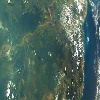
Label: land